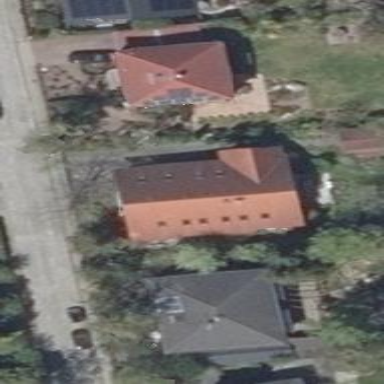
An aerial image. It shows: Simple house.